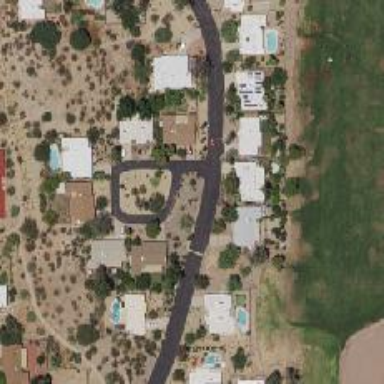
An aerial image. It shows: Residential road.